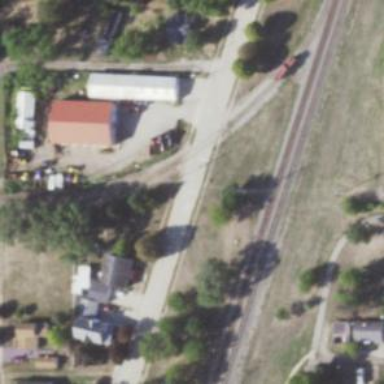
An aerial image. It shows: Railway crossing.